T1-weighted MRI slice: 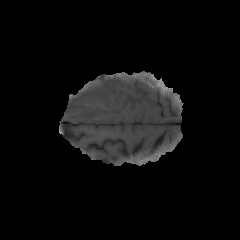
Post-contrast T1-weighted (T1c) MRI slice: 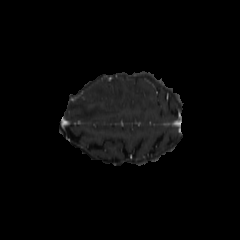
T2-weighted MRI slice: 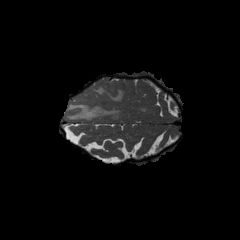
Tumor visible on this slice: yes